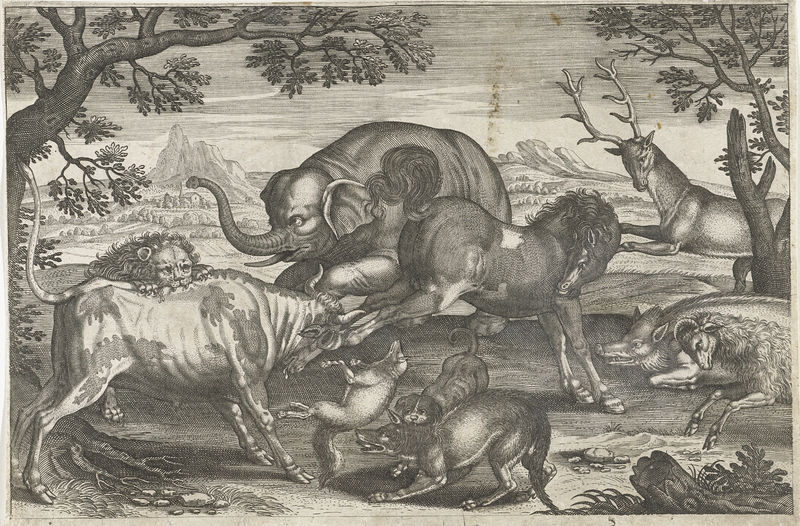
Titel: Vechtende dieren
Künstler: Adriaen Collaert
Standort: Amsterdam
Institution: Rijksmuseum
Schlagwörter: fight, white, black, dark, grey, plant, rocks, sky, tree, mountain, nature, trees, grass, drawing, black and white, animals, dog, illustration, tail, roots, town, stump, ink, ground, animal, deer, cow, horse, bull, horns, antelope, goat, ram, sheep, run, lion, evil, fox, kill, attack, pig, wolf, elephant, antlers, smudge, collision, zebra, tails, hog, survival, bite, kicking, badger, choase, bruhs